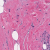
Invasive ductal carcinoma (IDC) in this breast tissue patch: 0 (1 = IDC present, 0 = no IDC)